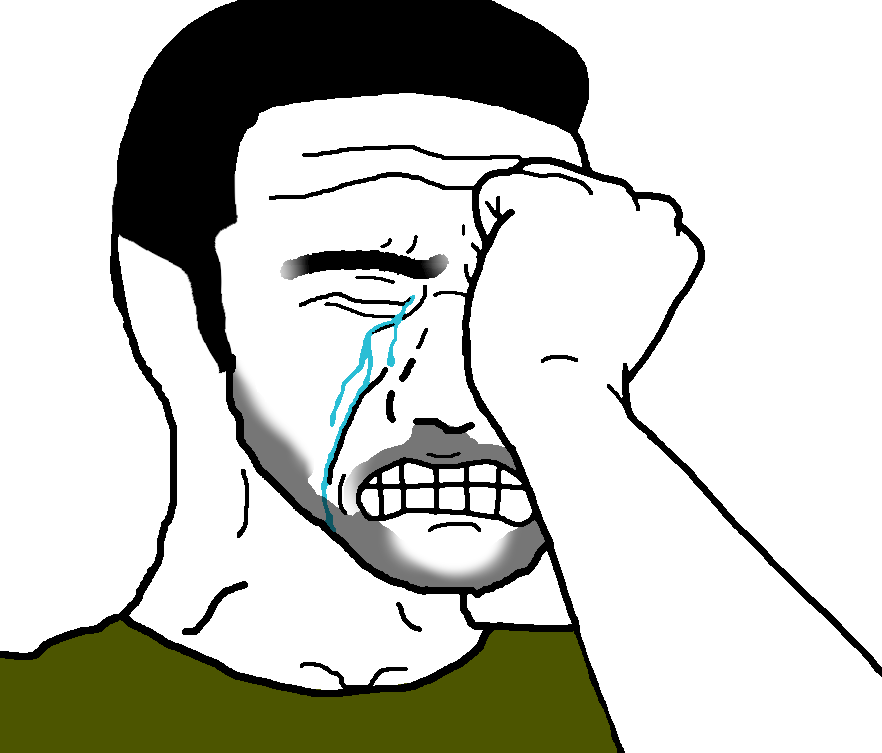
Label: 5_Crying_Wojak